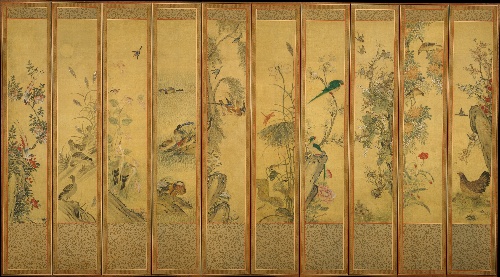
Title: 작자미상 화조도 조선|作者未詳 花鳥圖 朝鮮|Birds and Flowers
Artist: Unidentified artist
Date: late 19th–early 20th century
Object type: Screen
Classification: Paintings
Medium: Ten-panel folding screen; ink and color on silk
Culture: Korea
Period: Joseon dynasty (1392–1910)
Dimensions: Image (each panel): 54 3/8 x 10 3/8 in. (138.1 x 26.4 cm)
Overall:  73 5/8 in. × 11 ft. 3/8 in. (187 × 336.2 cm)
Department: Asian Art
Credit line: Purchase, The Vincent Astor Foundation Gift and John M. Crawford Jr. Bequest, 1993
Accession year: 1993
Repository: Metropolitan Museum of Art, New York, NY
Tags: Birds|Flowers|Plants